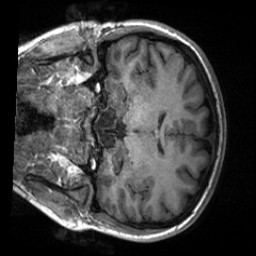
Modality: T1w
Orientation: coronal
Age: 23
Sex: female
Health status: healthy
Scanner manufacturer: siemens
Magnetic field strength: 3 T
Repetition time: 2 s
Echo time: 0.00232 s